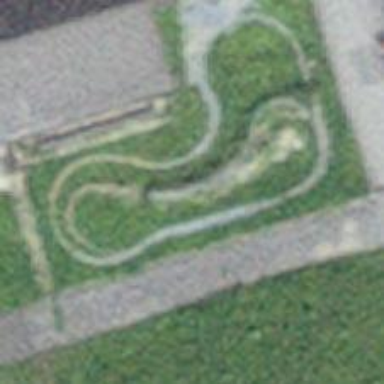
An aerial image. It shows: Miniature railway.